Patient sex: F
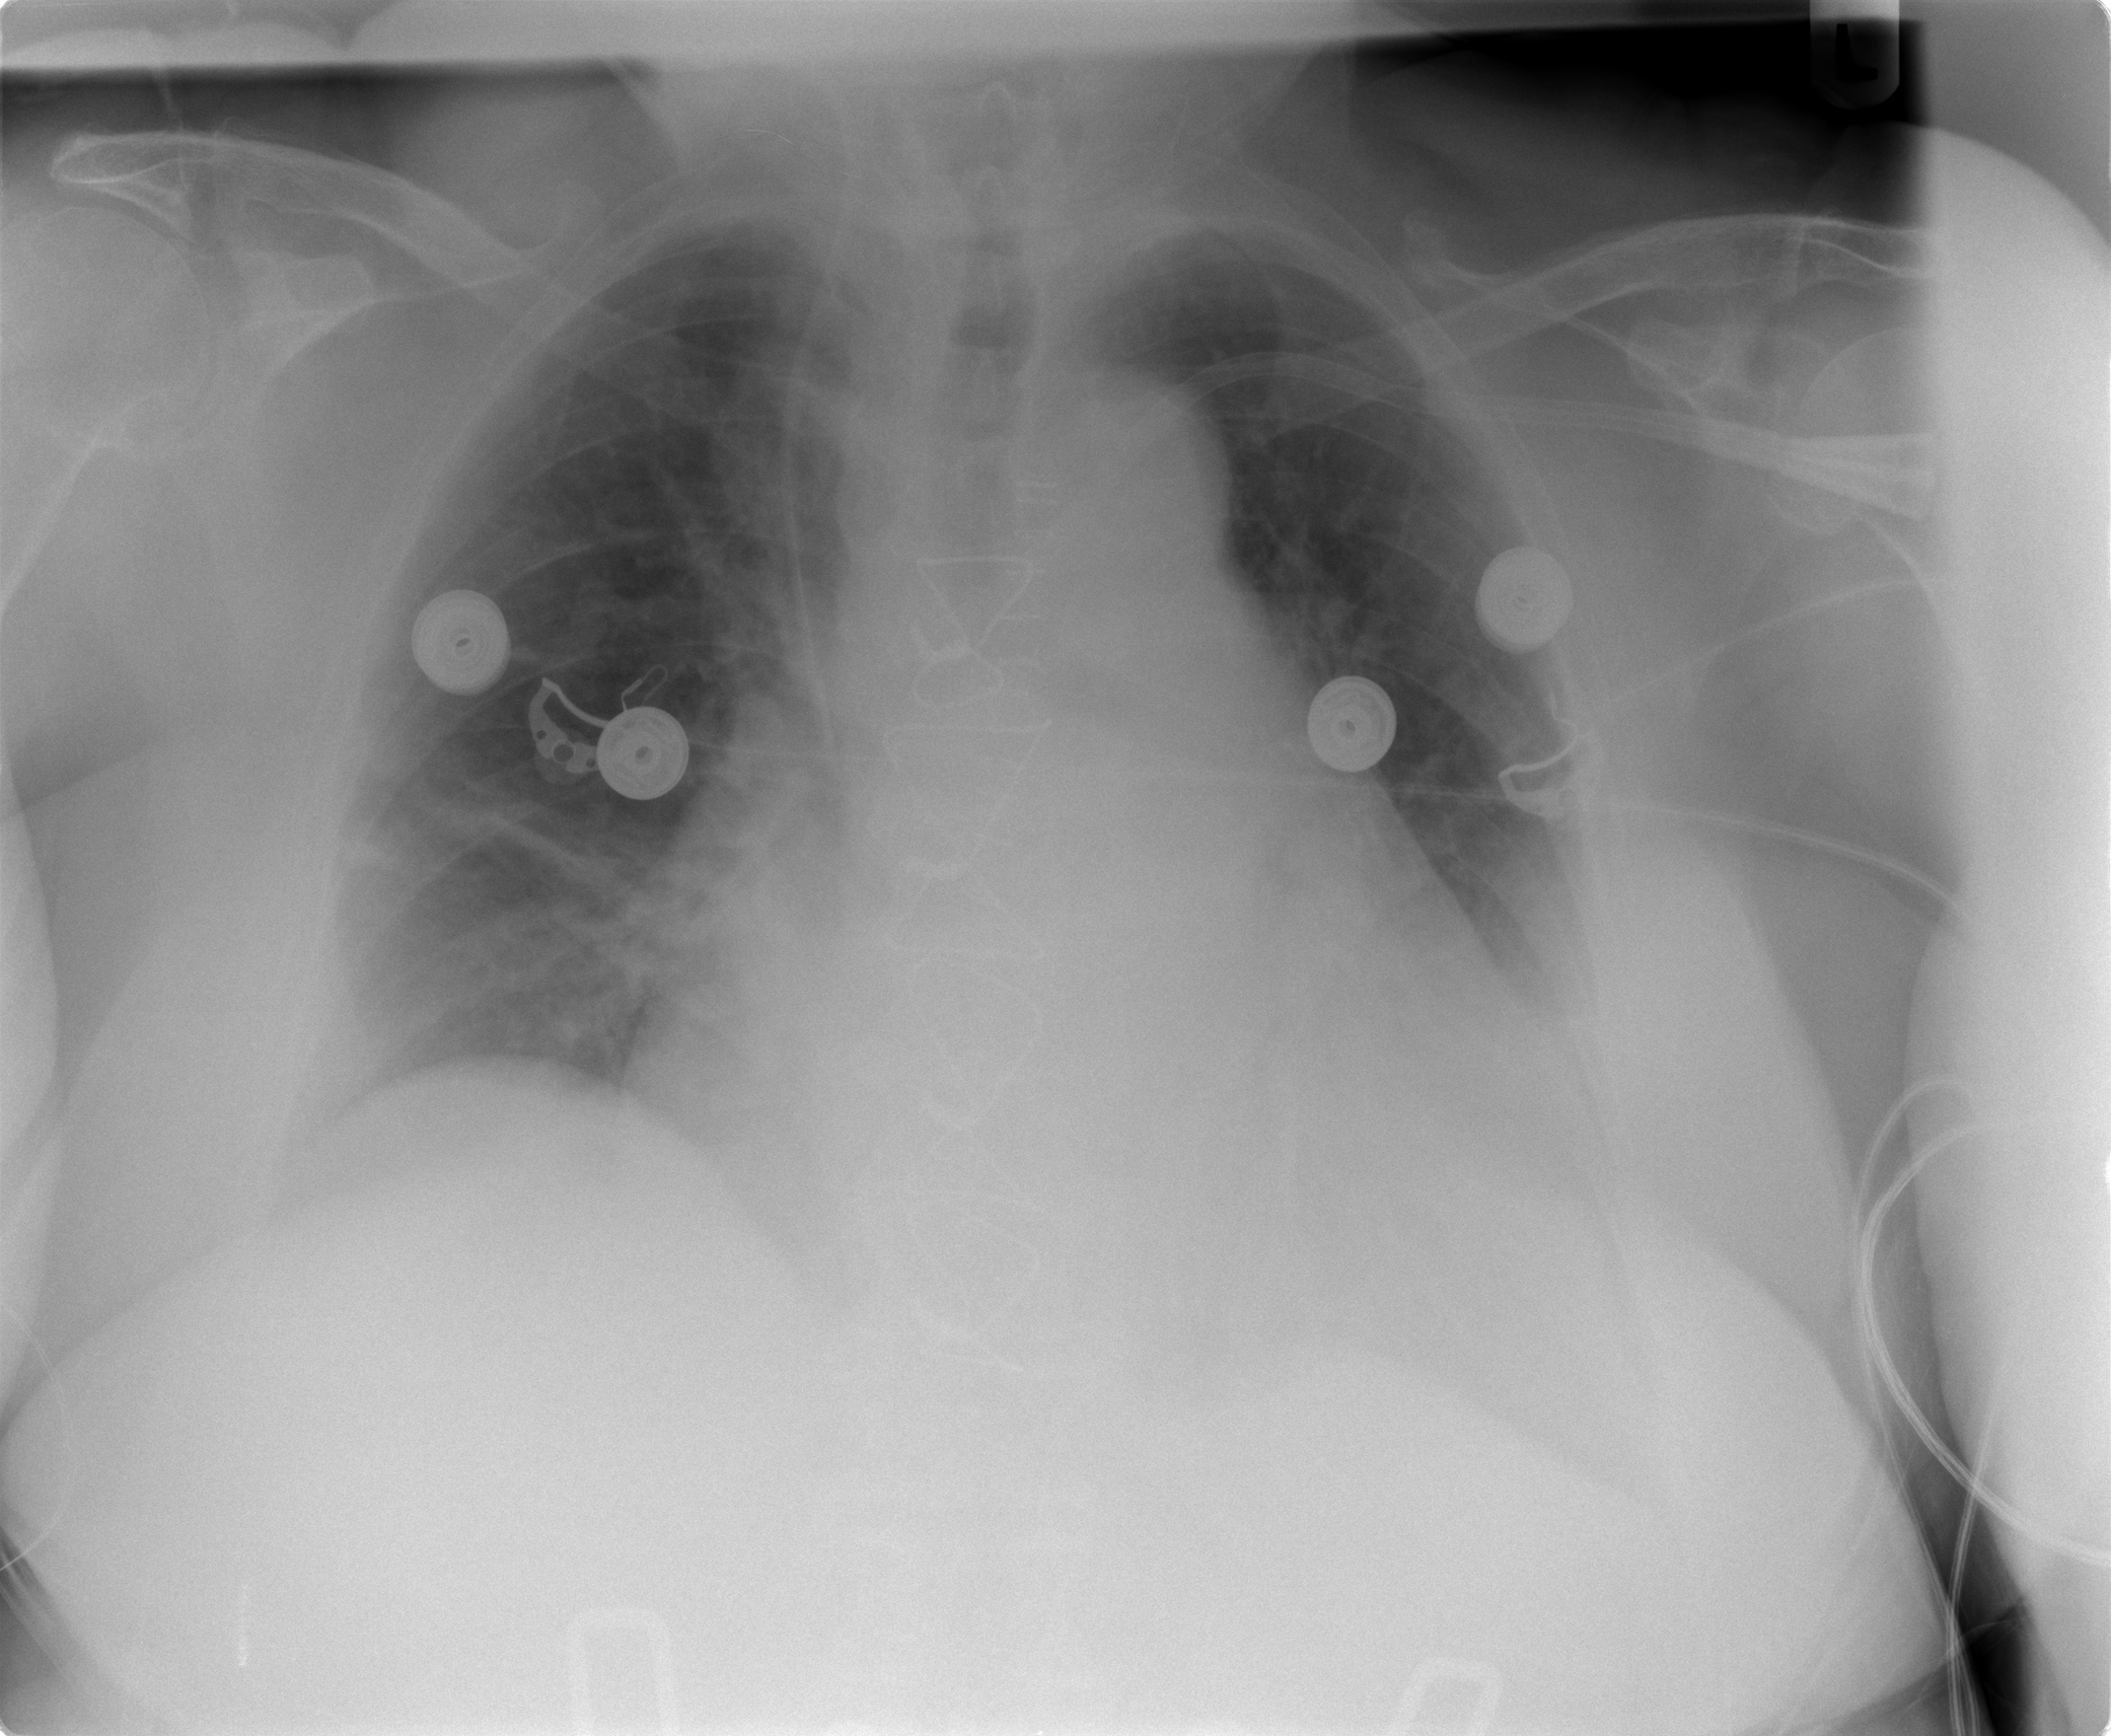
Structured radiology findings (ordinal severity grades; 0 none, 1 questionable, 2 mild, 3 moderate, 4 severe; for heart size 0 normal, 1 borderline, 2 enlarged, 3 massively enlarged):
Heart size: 3
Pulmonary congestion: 0
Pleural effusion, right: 0
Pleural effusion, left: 0
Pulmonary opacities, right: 0
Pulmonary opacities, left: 0
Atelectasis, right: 2
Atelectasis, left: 2